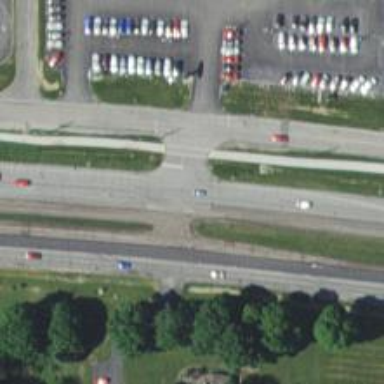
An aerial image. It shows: Trunk highway.